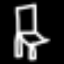
Label: chair